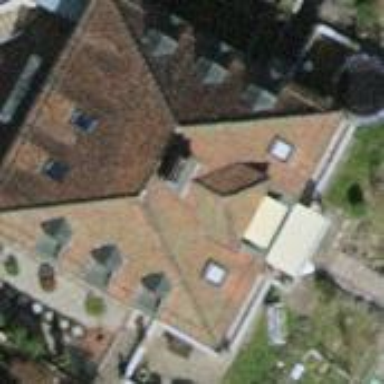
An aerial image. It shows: Building with tiled roof.